Question: I'm building an Angular app to show my website's articles and votes and I want to show them sorted based on their vote. I can retrieve votes making http calls, in particular:
1. I have to make a http call to retrieve the list of categories and the list of their IDs (I often add categories in my website so I need to update my app)
2. I have to use these IDs to make one http call for each ID to get the list of articles of that particular category.
3. Every article has an ID, I have to store every ID to make another one http call for each article ID.
4. Finally every n.3) response object has a 'users_vote' property. I need then to build an array to merge all the votes and then sort the array. Then I'll show the array on HTML code.
I don't understand how to chain promises so the code is just to clarify what I mean. I also know that it's really 'tricky' but I can't change anything server side at the moment and I have to deal with this.
'''
ngOnInit() {
this.getCategories()
.then((res) => {
this.getIds(res)
.then((res) => {
this.getArticlesList(res)
.then((res) => {
this.mergeArticlesList(res)
})
})
})
}
// 1) getCategories() to get the list
getCategories() {
var promise = new Promise((resolve) => {
this.myService.getCategoriesList()
.subscribe((res) => {
this.categories = res;
resolve(this.categories);
})
})
return promise;
}
// 2) getCategoriesIDs(res) to get their IDs and store them in this.ids
getCategoryIDs(res) {
var promise = new Promise((resolve) => {
for (let i=0; i < Object.keys(res).length; i++) {
this.ids[i] = res[i+1]['id']
}
resolve(this.ids)
})
return promise;
}
// 3) getArticlesList(res) to get the list of articles of each category
getArticlesList(res) {
var promise = new Promise((resolve) => {
for (let i=0; i < Object.keys(res).length; i++) {
this.myService.getArticlesOfCategory(res[i])
.subscribe((res) => {
this.allarticleslist[i] = res;
})
}
resolve(this.allarticleslist)
})
return promise;
}
// 4) mergeArticleIds(res) to create another array of ids (this time is // the list of articles' IDs
mergeArticleIds(res) {
console.log("Start merging with:")
console.log(res)
console.log(res.length)
console.log(Object.keys(res).length)
for (let i=1; i < Object.keys(res).length -1; i++) {
for (let _i=0; _i < res[i]['reviews'].length; _i++) {
this.mergedArticles = res[i]['reviews'][_i]['id'] }
}
return this.mergedArticles
}
// 5) getArticle(res) to get the article with that particular ID
// With this http call I finally can get 'article_vote' and I have to
// save this value in order to sort the array.
// It has to return the array sorted
getArticle(res) {
// ??
}
}
'''

It's not working because console.log(res.length) returns 0, so for loop doesn't even start. I know I have to deal with asynchronous operations timing too, but I don't know how to do it.
EDIT:
adding getCategoriesList() from myService:
'''
getCategoriesList(): Observable<any[]> {
let url = 'myurl';
return this.httpClient.get(url)
}
'''
EDIT2:
adding getCategoriesList()'s http.get response:
'''
{"5":{"description":"","title":"SOCCER""term_id":280,"room_name":"SOCCER"},
"4":{"description":"","title":"NFL","term_id":281,"room_name":"NFL"},
"3":{"description":"","title":"MLB","term_id":282,"room_name":"MLB"},
"2":{"description":"","title":"NHL","term_id":283,"room_name":"NHL"},
"6":{"description":"","title":"TENNIS","term_id":284,"room_name":"TENNIS"},
"1":{"description":"","title":"F1","term_id":285,"room_name":"F1"}}
'''
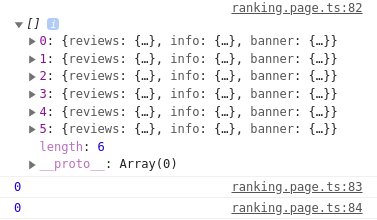
Answer: Please try following code -
'''
// assuming that this.myService.getCategoriesList() returns an observable which has all categories
this.myService.getCategoriesList()
.pipe(
switchMap(categories => {
// NOTE - You should use category Id; I dont know the property which represents categoryId;
// Replace cat.categoryId with your ID of a category
const observables = categories.map(cat => this.myService.getArticlesOfCategory(cat.categoryId));
return forkJoin(observables);
}),
switchMap(arrayOfArticlesByCategoryId => {
// NOTE - You should use article Id; I dont know the property which represents articleId;
// Replace article.articleId with your ID of an article
const observables = arrayOfArticlesByCategoryId.map(article => this.myService.getArticle(article.articleId));
return forkJoin(observables);
}),
map(arrayOfallArticles => {
//You can also use 'pluck' operator - https://www.learnrxjs.io/operators/transformation/pluck.html
return arrayOfallArticles.map(article => article.users_vote);
}),
map(arrayOfUsersVote => {
console.log(arrayOfUsersVote);
// Do whatever you want to do with arrayOfUsersVote i.e. sort them
})
).subscribe();
'''